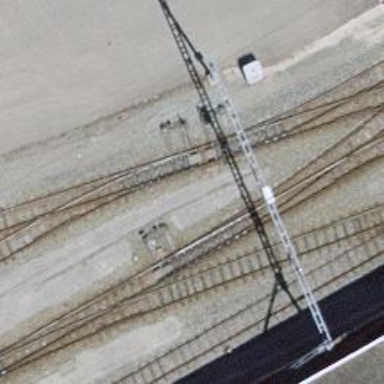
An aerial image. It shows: Narrow-gauge railway yard with electrified contact line.